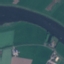
Land use / land cover class: River